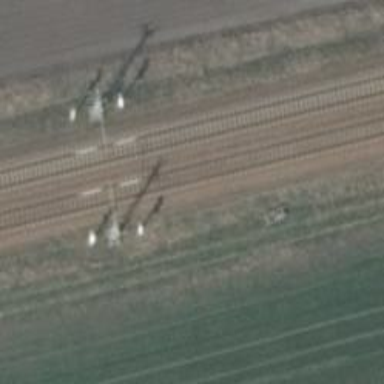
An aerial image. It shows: Railway signal.